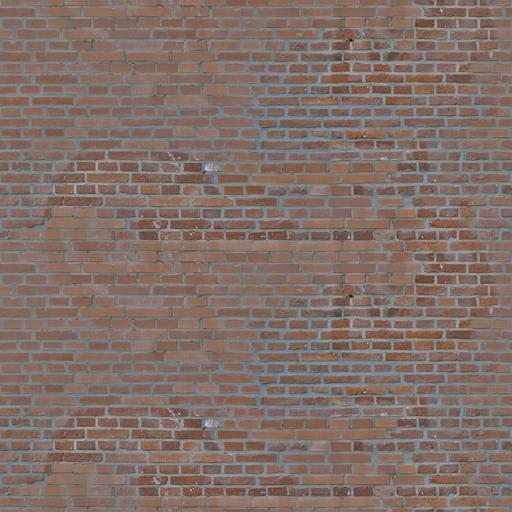
Tags: brick bricks patched patchwork